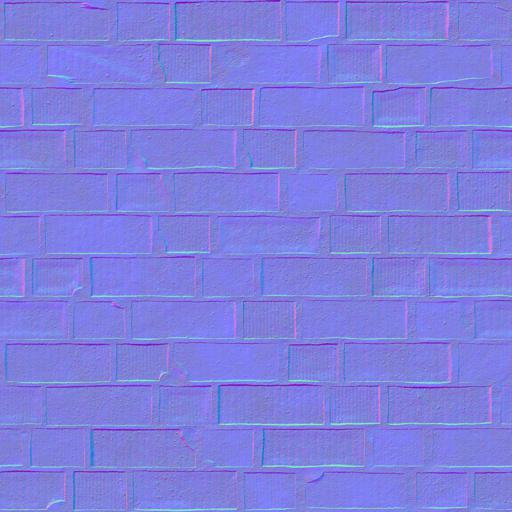
brick bricks mortar red sloppy stone wall